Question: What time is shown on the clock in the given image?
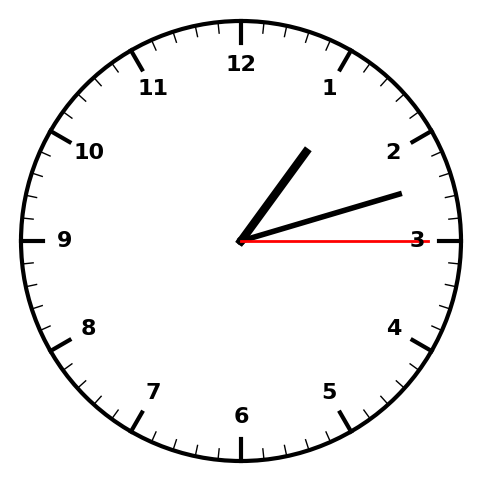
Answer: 01:12:15